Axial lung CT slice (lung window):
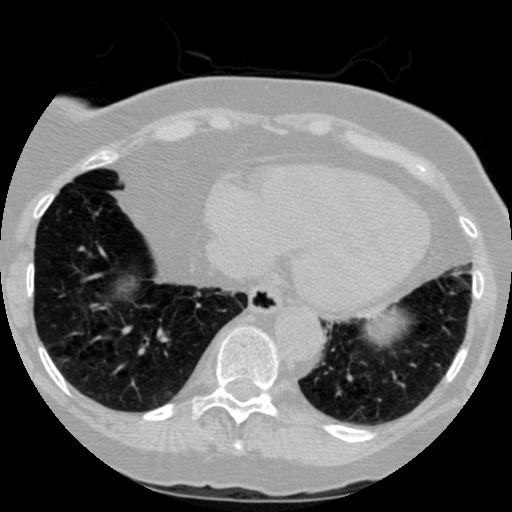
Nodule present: no